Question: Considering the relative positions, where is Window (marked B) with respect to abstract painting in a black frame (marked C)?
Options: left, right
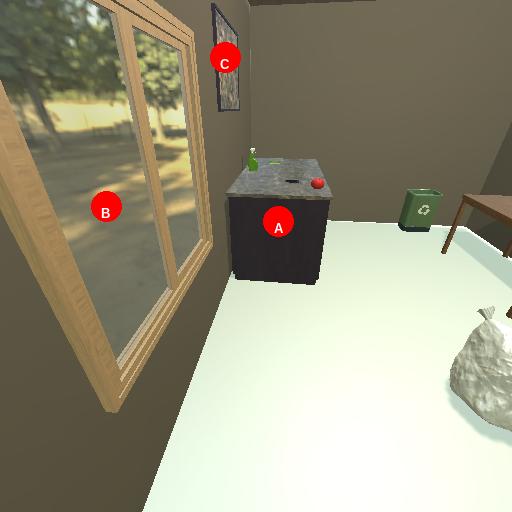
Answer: left